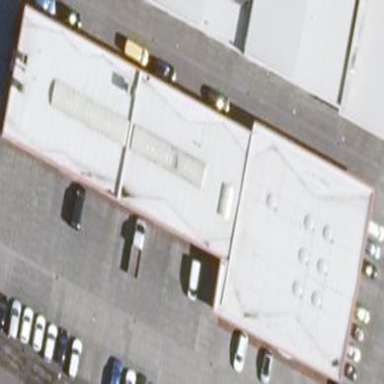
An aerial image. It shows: Car shop building.